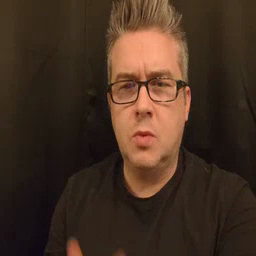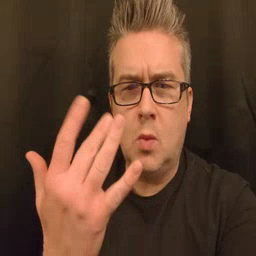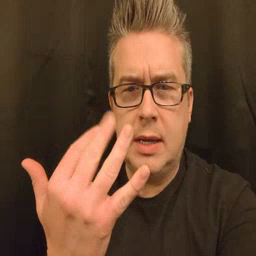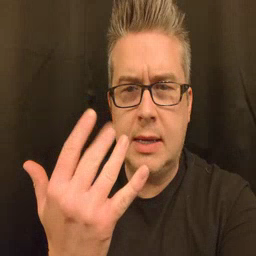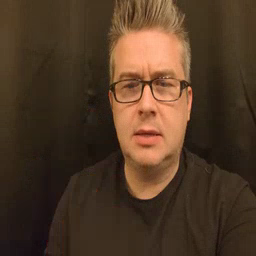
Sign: wait